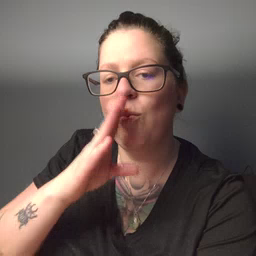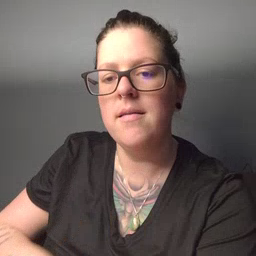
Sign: quiet